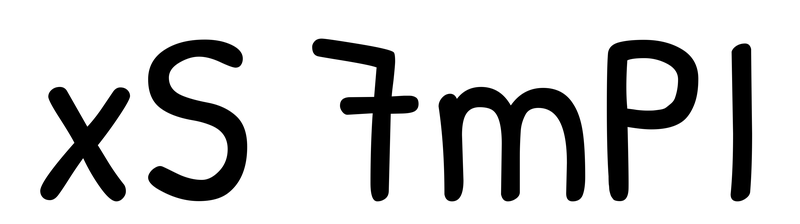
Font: PatrickHand-Regular